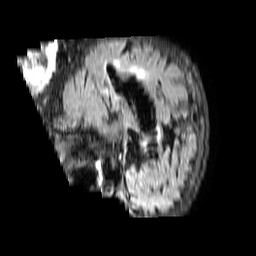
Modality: FLAIR
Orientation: sagittal
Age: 75
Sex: male
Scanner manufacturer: philips
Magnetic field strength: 3 T
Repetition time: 11 s
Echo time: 0.12 s